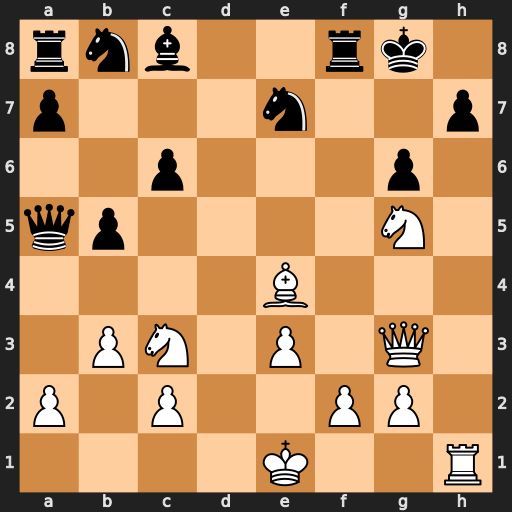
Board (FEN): rnb2rk1/p3n2p/2p3p1/qp4N1/4B3/1PN1P1Q1/P1P2PP1/4K2R
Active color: w
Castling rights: K
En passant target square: -
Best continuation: Qe5 Qxc3+ Qxc3